Question: I have a table 't1' like
'''
mysql> select * from t1;
+------+-------+------+
| id | level | gap |
+------+-------+------+
| 1 | 6 | 50 |
| 1 | 5 | 10 |
| 2 | 5 | 12 |
| 2 | 5 | 10 |
| 3 | 8 | 4 |
| 3 | 9 | 1 |
| 3 | 9 | 3 |
| 3 | 7 | 2 |
| 4 | 8 | 10 |
| 4 | 8 | 2 |
| 4 | 9 | 6 |
| 4 | 9 | 4 |
+------+-------+------+
'''
Of course I can use
'''
select * from t1 where id=3;
'''
to get all record of 'id=3':
'''
mysql> select * from t1 where id=3;
+------+-------+------+
| id | level | gap |
+------+-------+------+
| 3 | 8 | 4 |
| 3 | 9 | 1 |
| 3 | 9 | 3 |
| 3 | 7 | 2 |
+------+-------+------+
'''
But I just hope the result from first 7.I mean it should be the :

How to write such command?
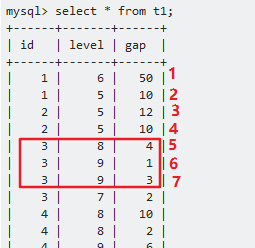
Answer: The inner select gets the first 7 records - don't forget to add an 'order by' to get a garanteed result
'''
select *
from
(
select *
from t1
order by some_column
limit 7
) tmp
where id = 3
'''